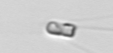
Label: Chaetoceros_subtilis